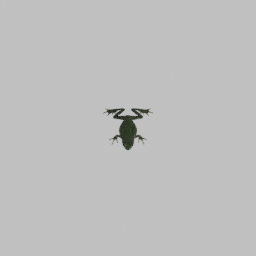
Label: animals